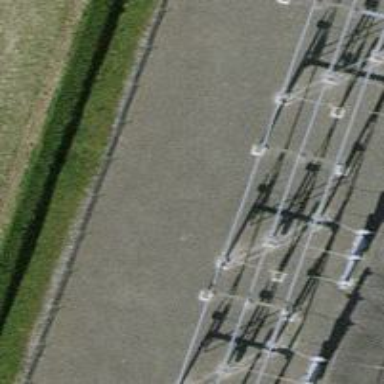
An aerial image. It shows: Power line carrying busbar.